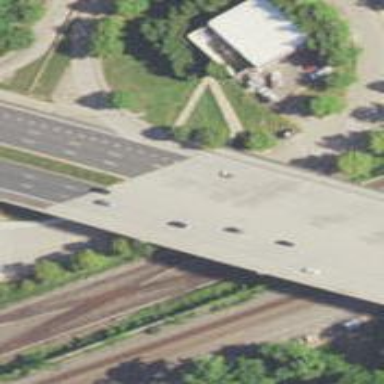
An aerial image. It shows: Primary highway expressway that includes bridge.